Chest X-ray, PA view. Patient: 48 years old, sex F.
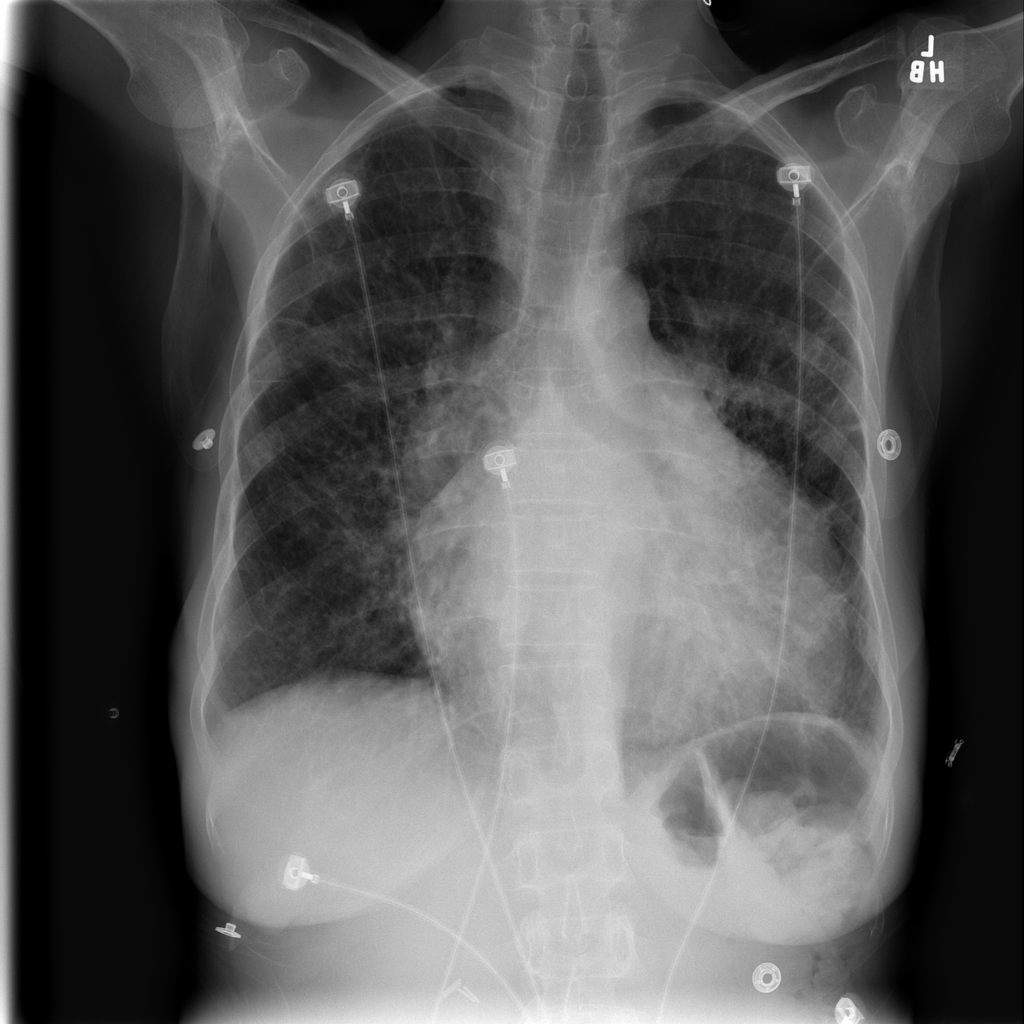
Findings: Cardiomegaly